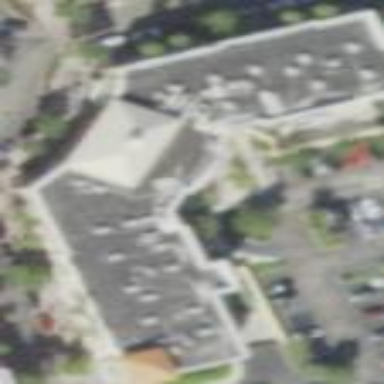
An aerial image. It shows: Retail building.